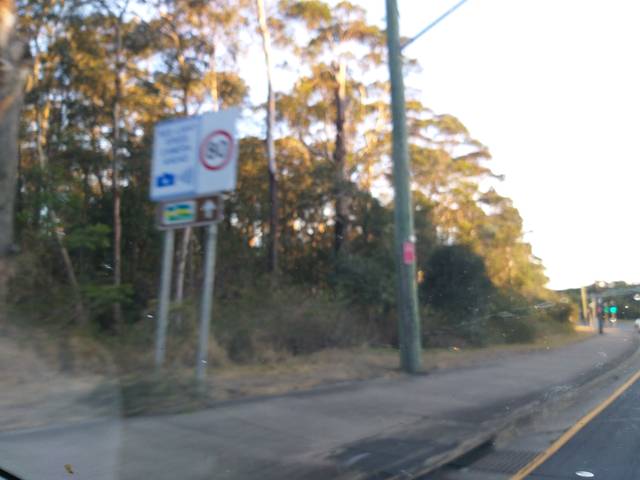
Region: Australia
Coordinates: -34.445, 150.877